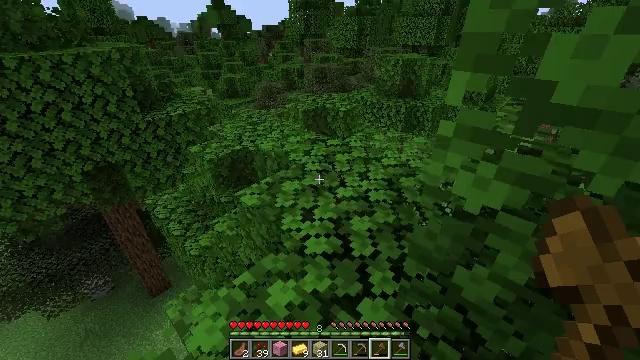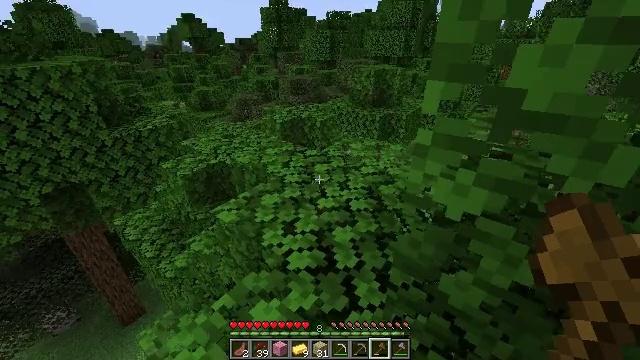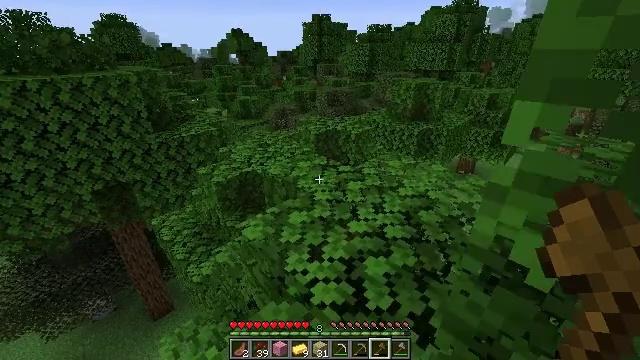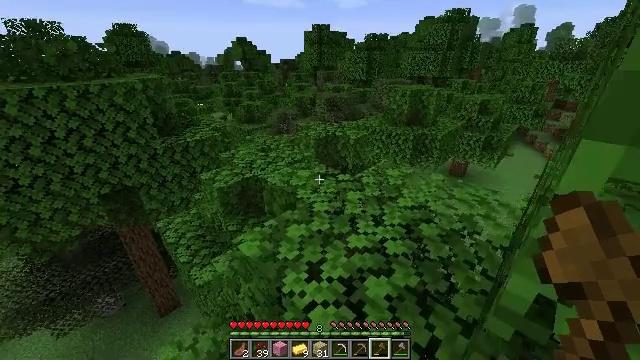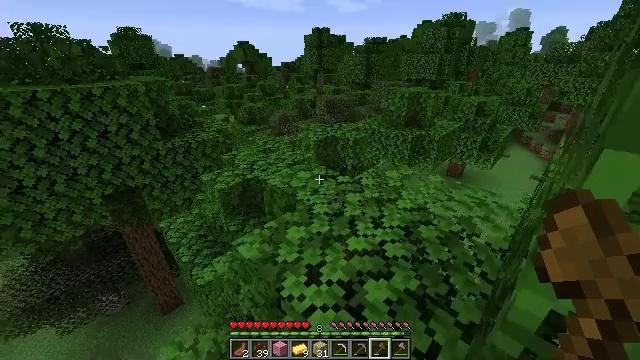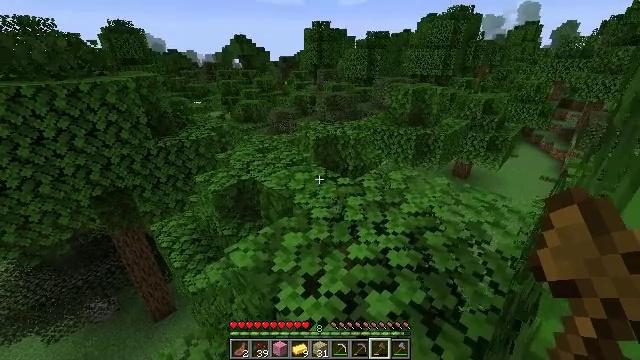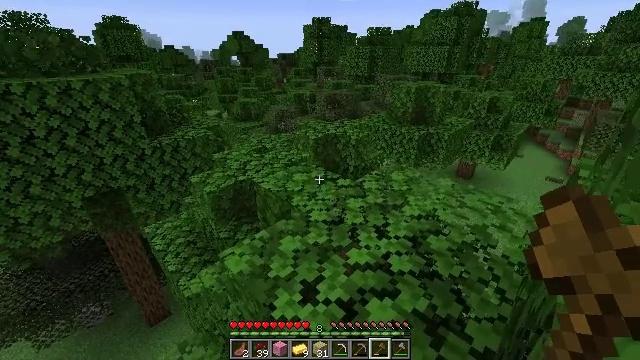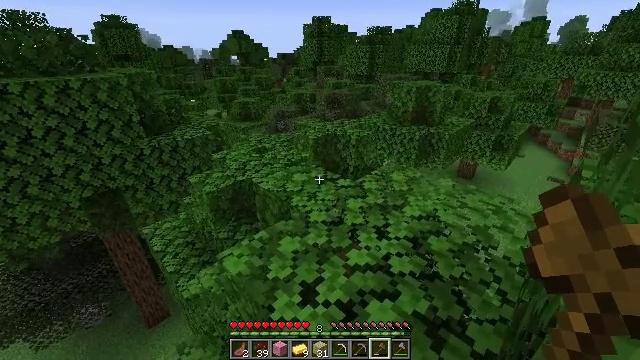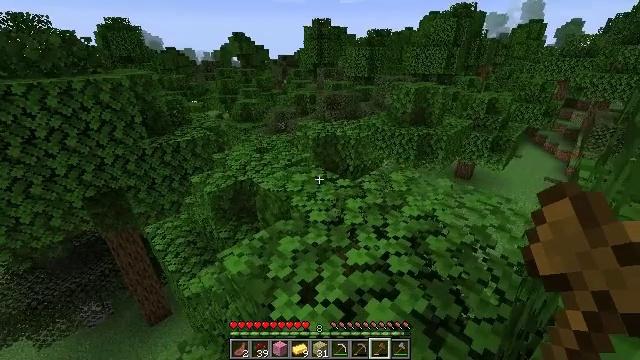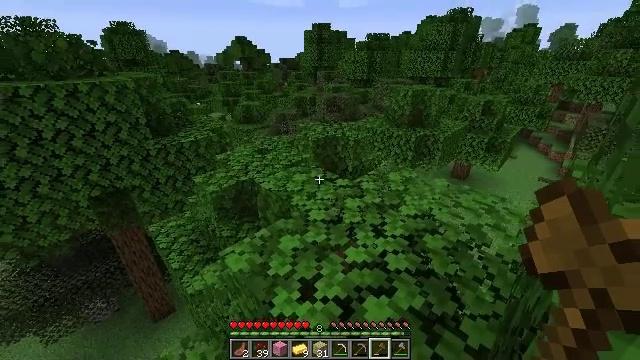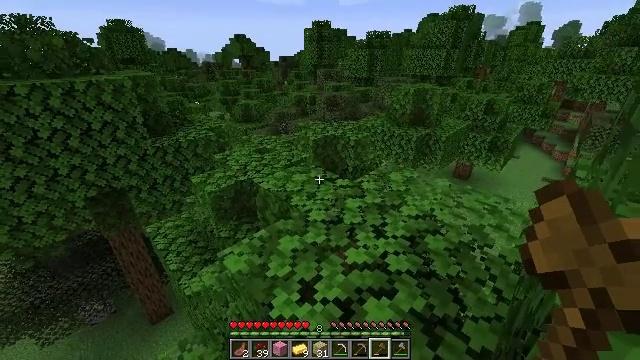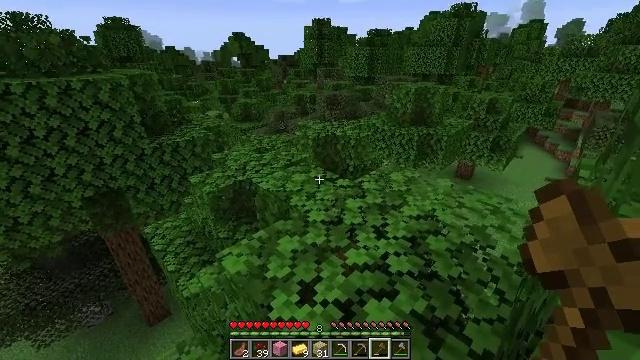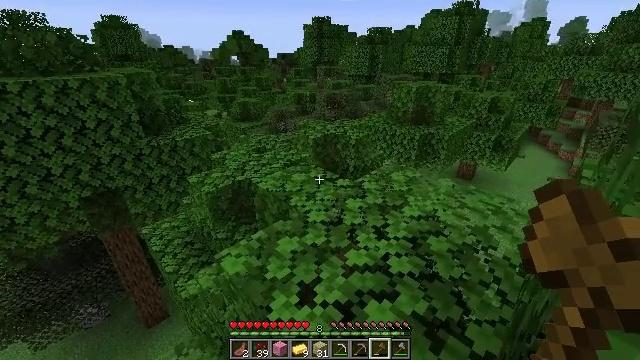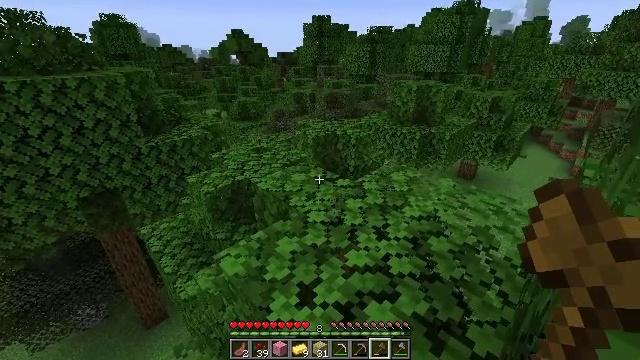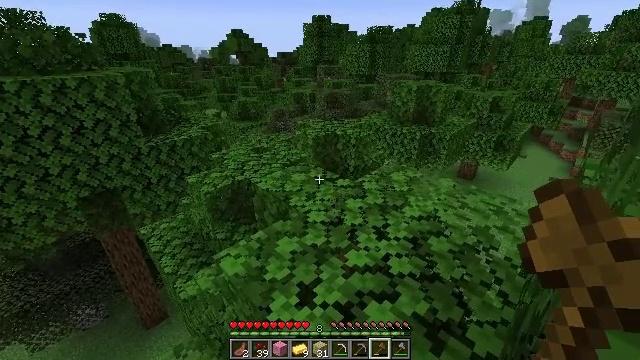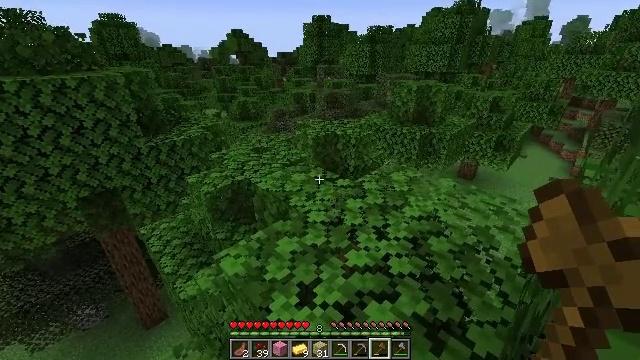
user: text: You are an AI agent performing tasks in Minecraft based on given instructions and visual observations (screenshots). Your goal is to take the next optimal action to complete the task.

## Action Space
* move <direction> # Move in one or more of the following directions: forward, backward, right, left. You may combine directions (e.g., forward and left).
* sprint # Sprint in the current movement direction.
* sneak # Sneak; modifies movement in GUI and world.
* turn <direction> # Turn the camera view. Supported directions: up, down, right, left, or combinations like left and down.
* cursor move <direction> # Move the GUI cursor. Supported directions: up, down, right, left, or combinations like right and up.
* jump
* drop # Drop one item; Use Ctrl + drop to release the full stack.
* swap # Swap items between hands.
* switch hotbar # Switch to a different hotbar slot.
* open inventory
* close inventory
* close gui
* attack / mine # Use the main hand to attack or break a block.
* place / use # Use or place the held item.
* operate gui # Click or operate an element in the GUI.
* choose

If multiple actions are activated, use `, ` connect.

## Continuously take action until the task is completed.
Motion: motion action
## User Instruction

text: Gather a pumpkin block.
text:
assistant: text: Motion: move forward
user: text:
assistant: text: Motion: move forward, sprint, turn left and up
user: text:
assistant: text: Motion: no_op
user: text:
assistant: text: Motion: no_op
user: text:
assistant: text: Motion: no_op
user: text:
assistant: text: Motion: no_op
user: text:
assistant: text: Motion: no_op
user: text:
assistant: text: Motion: no_op
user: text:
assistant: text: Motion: no_op
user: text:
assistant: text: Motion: no_op
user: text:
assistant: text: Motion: no_op
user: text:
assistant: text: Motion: no_op
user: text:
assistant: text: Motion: no_op
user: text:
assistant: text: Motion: no_op
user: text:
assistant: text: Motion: no_op
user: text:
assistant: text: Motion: turn left
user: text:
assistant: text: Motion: turn left
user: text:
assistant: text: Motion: move forward, turn left
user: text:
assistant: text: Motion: move forward
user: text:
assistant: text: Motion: move forward
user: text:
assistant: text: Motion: move forward
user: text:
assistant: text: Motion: move forward
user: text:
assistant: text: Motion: move forward
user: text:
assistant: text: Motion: move forward, sprint
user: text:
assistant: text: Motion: move forward, sprint, turn left
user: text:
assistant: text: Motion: move forward, sprint, turn left
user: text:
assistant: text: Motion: move forward, sprint
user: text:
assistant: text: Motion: move forward, turn left
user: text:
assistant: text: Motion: move forward, sprint, turn left
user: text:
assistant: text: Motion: move forward, sprint, turn left